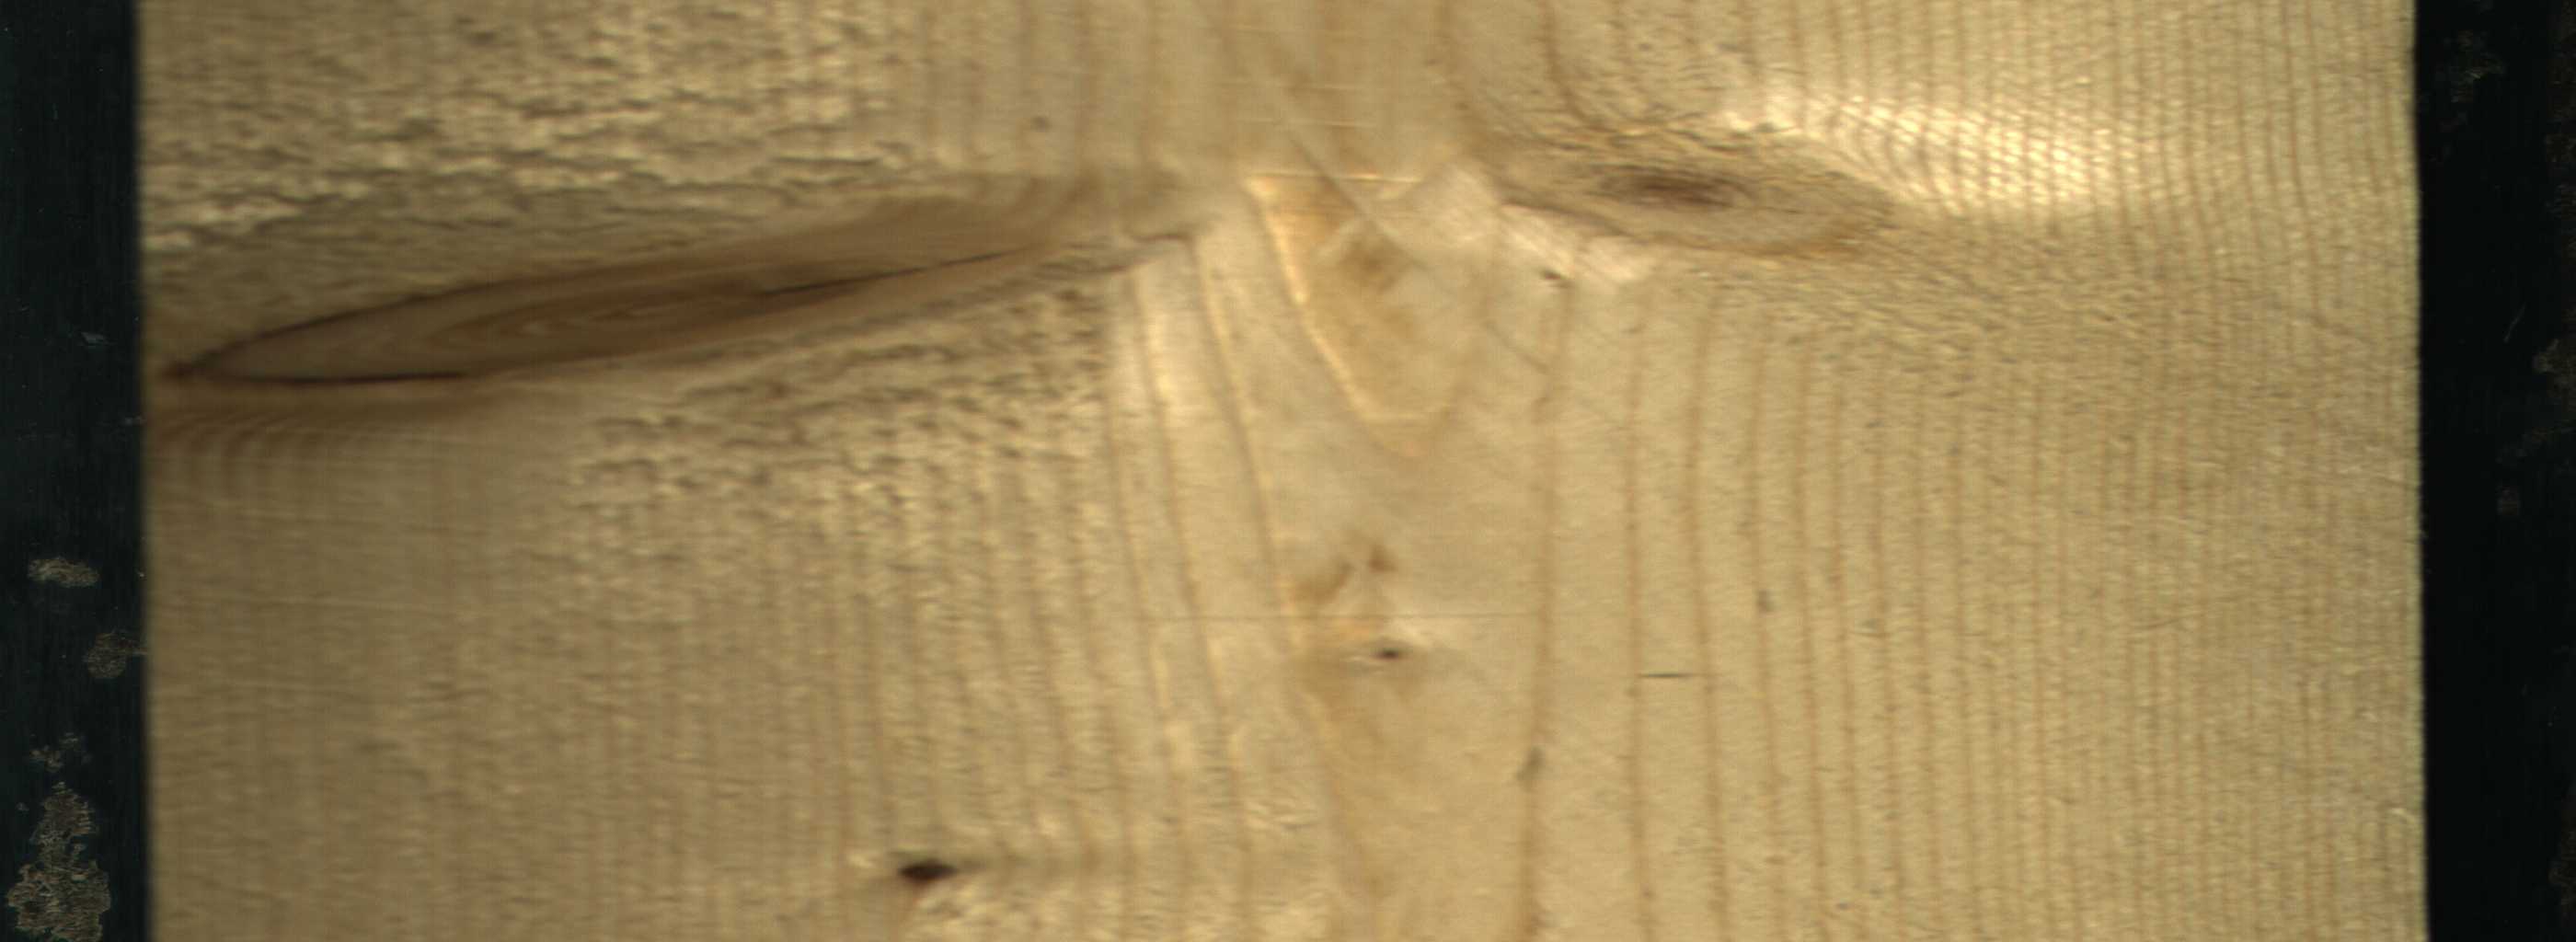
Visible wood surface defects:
Dead_Knot
Dead_Knot
Live_Knot